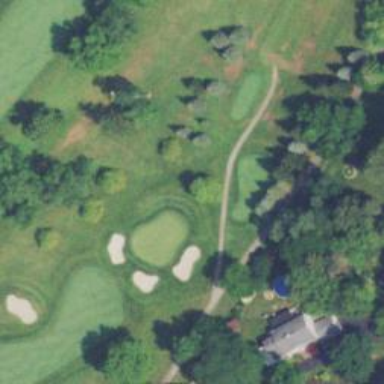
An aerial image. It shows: View of golf hole.